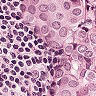
Metastatic tissue present: yes